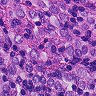
Metastatic tissue present: yes